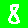
Digit: 8